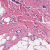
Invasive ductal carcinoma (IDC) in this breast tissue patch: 0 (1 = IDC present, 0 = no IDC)